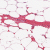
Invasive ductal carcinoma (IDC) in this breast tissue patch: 0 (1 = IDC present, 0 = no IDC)